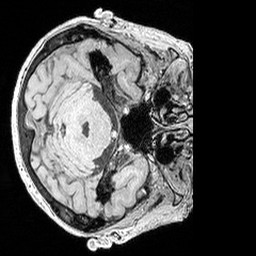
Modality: MP2RAGE
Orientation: axial
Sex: female
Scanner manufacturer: siemens
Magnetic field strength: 3 T
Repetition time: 5 s
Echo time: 0.00292 s